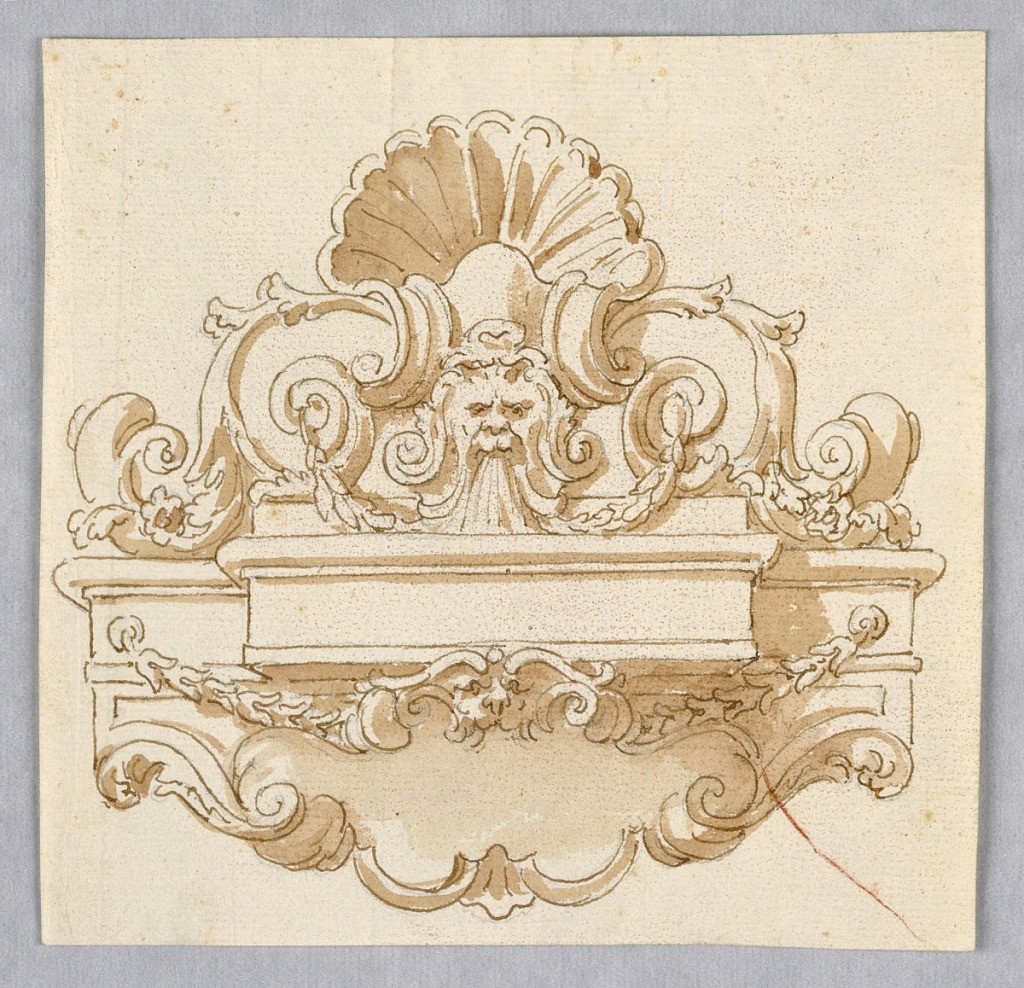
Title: Design for a Wall Fountain
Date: late 19th century
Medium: Pen and brown ink, brush and brown wash on off-white laid paper
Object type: Drawing
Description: A basin decorated with festoons collects water flowing from the mouth of a greenman mask. Above, a pediment composed of a shell and scrolls.